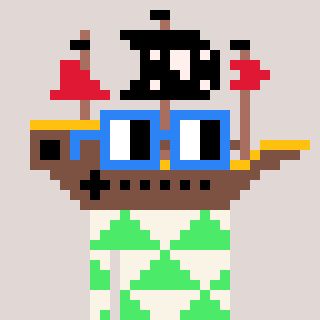
a pixel art character with square blue glasses, a pirateship-shaped head and a teal-colored body on a warm background